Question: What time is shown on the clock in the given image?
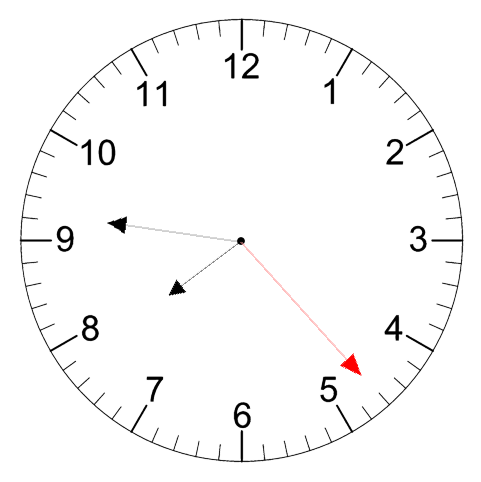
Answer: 07:46:23